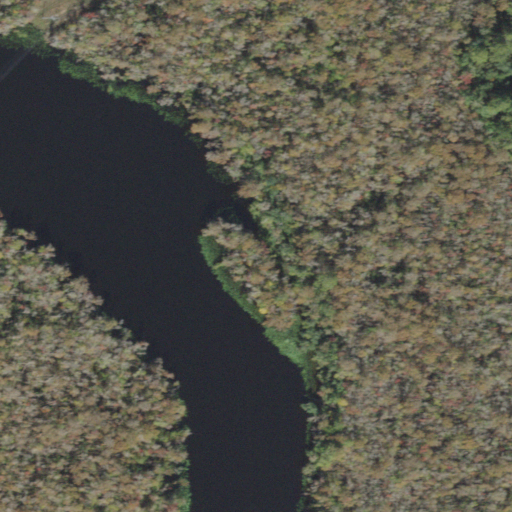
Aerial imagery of island in Florida named Little Jessie Island containing woody wetlands, open water, evergreen forest, and herbaceous wetlands